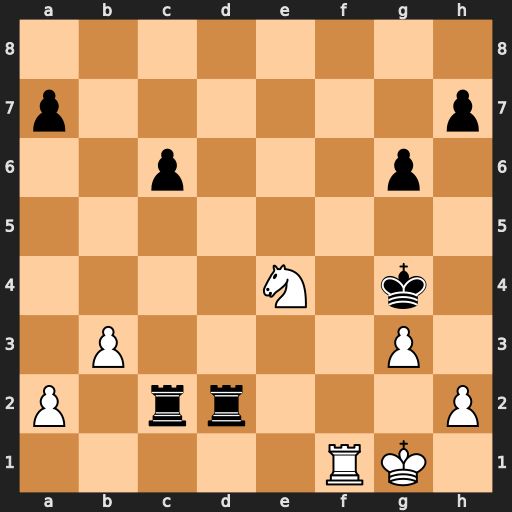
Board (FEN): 8/p6p/2p3p1/8/4N1k1/1P4P1/P1rr3P/5RK1
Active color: w
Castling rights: -
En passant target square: -
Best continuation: Rf4+ Kh5 Rh4#